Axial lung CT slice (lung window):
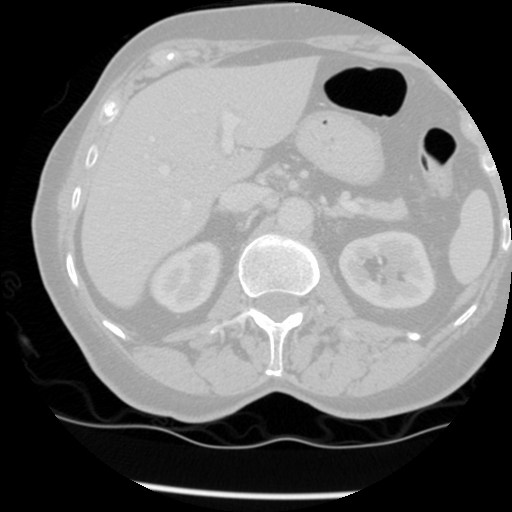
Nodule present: no